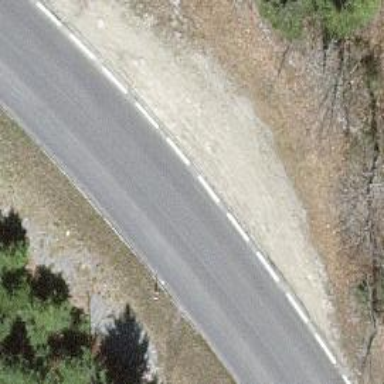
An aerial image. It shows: Tertiary road.